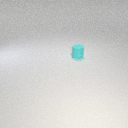
small cyan rubber cylinder